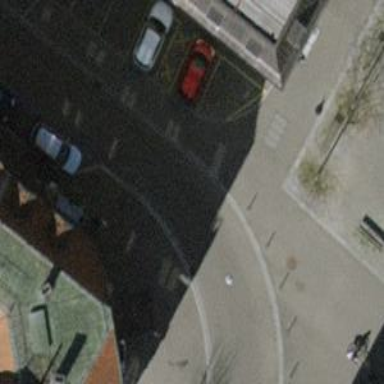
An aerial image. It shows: Bollard.